Question: Just like the toggle provided by default with the HTML tag and (<URL>:

So far I have this code:
<URL>
'''
<div id="accordion">
<h4 class="accordion-toggle">TOGGLE ONE</h4>
<div class="accordion-content">
<p>Cras malesuada ultrices augue molestie risus.</p>
</div>
<h4 class="accordion-toggle">TOGGLE TWO</h4>
<div class="accordion-content">
<p>Lorem ipsum dolor sit amet mauris eu turpis.</p>
</div>
</div>
'''
'''
.accordion-toggle {cursor: pointer; margin: 0;}
.accordion-content {display: none;}
.accordion-content.default {display: block;}
'''
'''
$(document).ready(function($) {
$('#accordion').find('.accordion-toggle').click(function(){
//Expand or collapse this panel
$(this).next().slideToggle('fast');
//Hide the other panels
$(".accordion-content").not($(this).next()).slideUp('fast');
});
});
'''
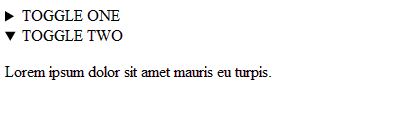
Answer: This is one way to do it anyway. (I can't say there isn't a better way.)
You can insert a '<span>' as the first child of the toggle ('<h4>') elements. It should have the 'display' set to 'inline-block'. It can then be given a width and height and a background image. This image will be the arrow pointing to the right.
When a toggle is open (i.e., it is displaying the content), another class is added to the '<span>' to change the arrow to point down.
Rather than use two image files, I created a single image file which contains both icons. (I used the arrows you show in the question.) The 'background-position' style setting is used to choose the icon within the image file.
Here's the CSS for the two classes. The '<span>' elements always have the "icon" class, but only have the "icon-open" class when they are open:
'''
.icon {
display: inline-block;
text-indent: -99999px;
overflow: hidden;
background-repeat: no-repeat;
background-image: url('http://s14.postimg.org/cx1k4l135/ui_icons_222222_256x240.png');
width: 16px;
height: 16px;
background-position: -32px -16px;
}
.icon-open {
background-position: -64px -16px;
}
'''
JQUERY:
'''
$(function () {
var $toggles = $('#accordion').find('.accordion-toggle');
$toggles.click(function () {
var $toggle = $(this),
$content = $toggle.next(),
$arrow = $toggle.children(':first'),
isOpen = $arrow.hasClass('icon-open');
$arrow.toggleClass('icon-open', !isOpen);
$toggles.children(':first').not($arrow).removeClass('icon-open');
$content.slideToggle('fast');
$(".accordion-content").not($content).slideUp('fast');
}).prepend('<span class="icon"></span>');
});
'''
<URL>